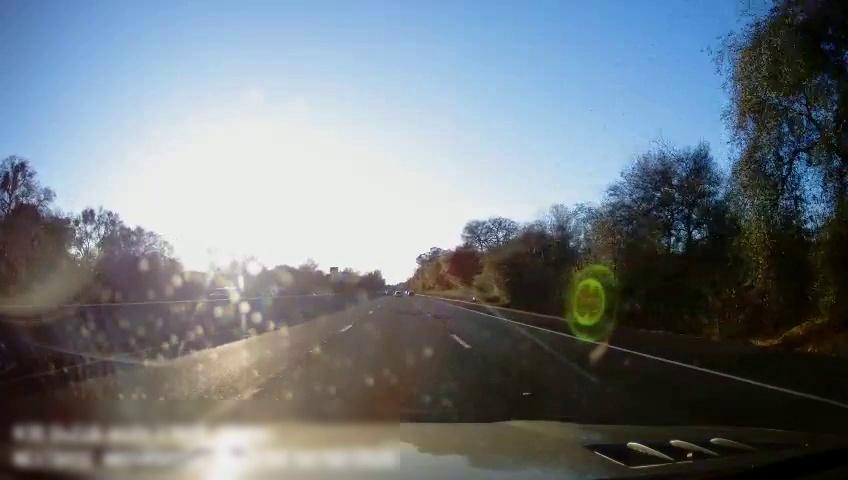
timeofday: Day
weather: Cloudy
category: Drivable Space
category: Vehicles | SUV
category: Vehicles | Car
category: Lanes | Alternate Lane
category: Lanes | Current Lane
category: Lanes | Current Lane
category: Lanes | Alternate Lane